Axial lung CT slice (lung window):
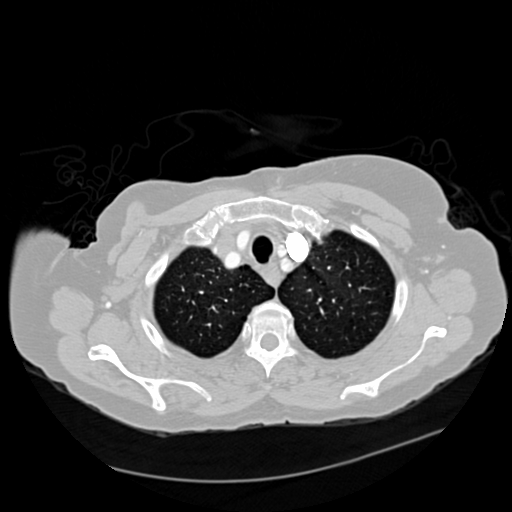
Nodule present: no